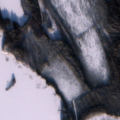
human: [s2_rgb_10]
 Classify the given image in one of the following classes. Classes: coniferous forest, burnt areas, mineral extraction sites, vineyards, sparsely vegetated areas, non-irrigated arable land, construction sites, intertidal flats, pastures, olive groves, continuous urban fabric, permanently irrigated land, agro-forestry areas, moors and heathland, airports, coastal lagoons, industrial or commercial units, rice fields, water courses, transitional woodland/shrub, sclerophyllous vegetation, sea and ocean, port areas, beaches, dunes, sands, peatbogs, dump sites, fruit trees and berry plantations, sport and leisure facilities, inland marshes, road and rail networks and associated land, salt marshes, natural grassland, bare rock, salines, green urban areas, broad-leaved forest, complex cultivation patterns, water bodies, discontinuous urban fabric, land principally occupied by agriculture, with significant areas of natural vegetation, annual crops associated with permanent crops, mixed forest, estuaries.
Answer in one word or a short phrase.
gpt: coniferous forest, mixed forest, transitional woodland/shrub, water bodies